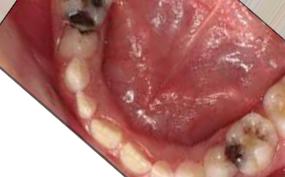
Condition: Caries